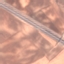
Label: Highway